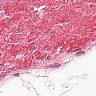
Metastatic tissue present: no